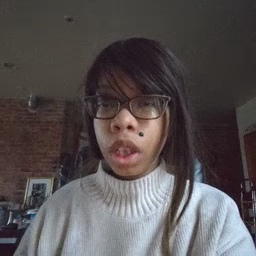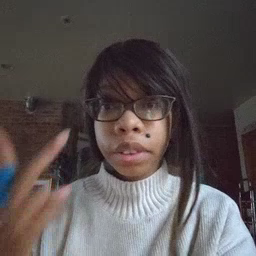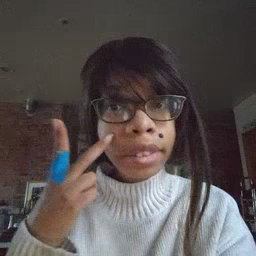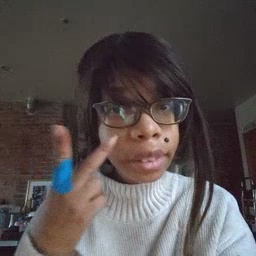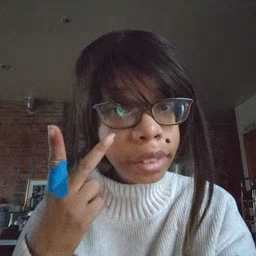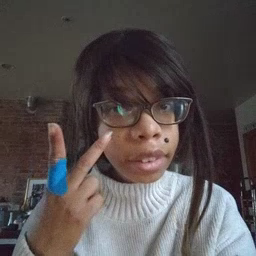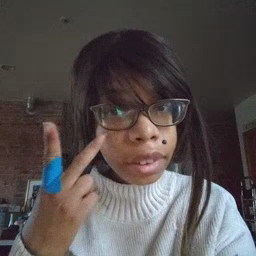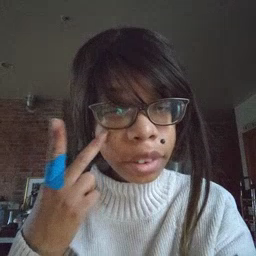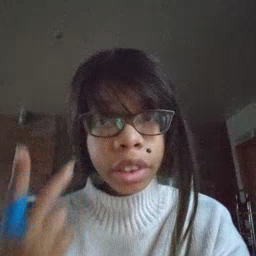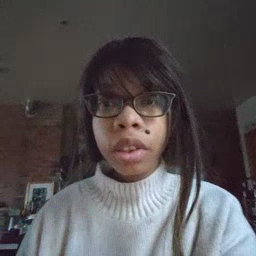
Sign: see